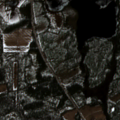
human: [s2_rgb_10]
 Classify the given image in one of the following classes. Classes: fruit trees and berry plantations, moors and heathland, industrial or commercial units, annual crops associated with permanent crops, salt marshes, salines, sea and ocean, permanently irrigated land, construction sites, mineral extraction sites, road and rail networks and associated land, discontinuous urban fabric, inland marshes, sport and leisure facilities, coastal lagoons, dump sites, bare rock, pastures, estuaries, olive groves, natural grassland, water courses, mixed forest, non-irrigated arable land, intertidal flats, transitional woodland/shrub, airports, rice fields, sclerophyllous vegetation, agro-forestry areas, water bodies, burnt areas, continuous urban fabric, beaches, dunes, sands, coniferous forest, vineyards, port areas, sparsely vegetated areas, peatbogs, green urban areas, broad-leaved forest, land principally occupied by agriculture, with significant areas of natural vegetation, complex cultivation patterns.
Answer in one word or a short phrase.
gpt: coniferous forest, transitional woodland/shrub, water bodies